Question: In Chrome and Safari I've found that li bullet discs sit 1px below being vertically centered (yes its only 1px but that pixel matters to my design team). Is there anyway to correct this without altering the html, replacing the bullets with images or creating them with psuedo elements?
note: since the text is 9px high and the bullet is 4 it will always end up either 1px too high or low, my issue is that its an additional pixel below that.

'''
ul {
font-family: 'Helvetica Neue', helvetica, arial, sans-serif;
font-size: 12px;
line-height: 18px;
}
'''
<URL>
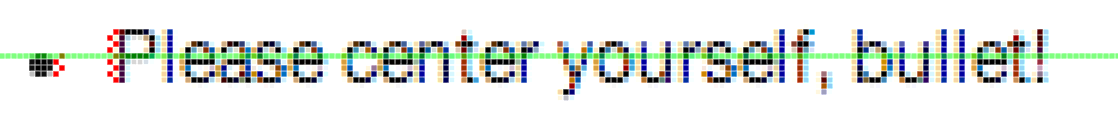
Answer: Here is one solution.
Without touching the html you can insert bullet via css with ':before'.
'''
li:before {
content: '';
background-color: #ccc;
display: inline-block;
position: relative;
height: 6px;
width: 6px;
border-radius: 6px;
margin-right: 4px;
top: -1px;
}
'''
<URL>
but technically without a workaround its <URL>